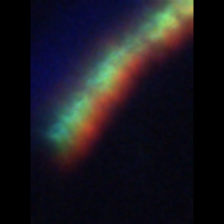
Taxon: Guinardia
Group: Diatoms